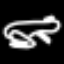
Label: frog